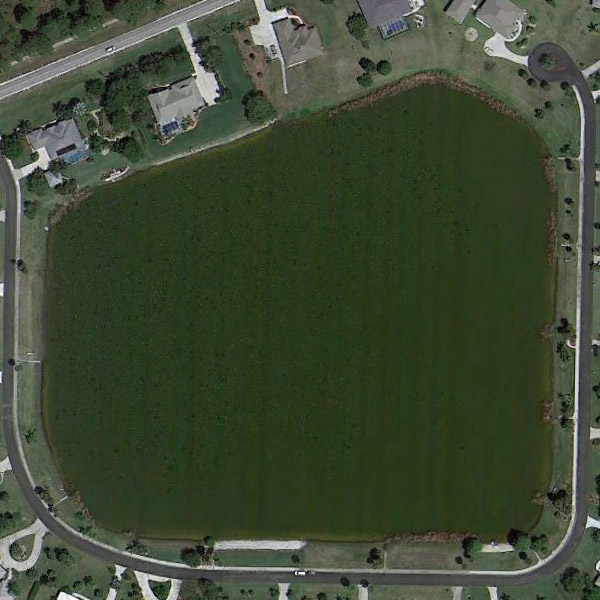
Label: Pond